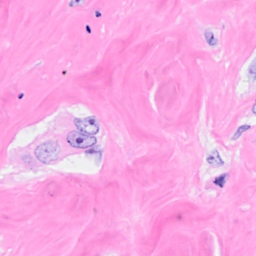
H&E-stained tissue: Breast